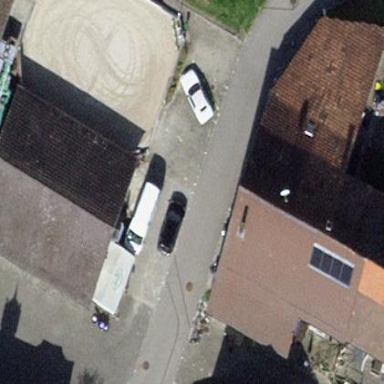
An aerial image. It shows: Shed building.